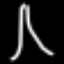
Label: The Eiffel Tower